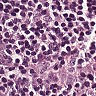
Metastatic tissue present: yes